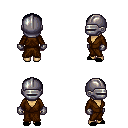
a pixel art fantasy rpg character, female body template, human, tanned skin, brown robe, teal pants, raven plain hairstyle, metal helm, metal gloves, black slippers, four views (front, back, left, right), 2x2 character sprite sheet, small pixel art, hard edges, no anti-aliasing